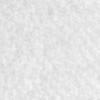
Label: no_change